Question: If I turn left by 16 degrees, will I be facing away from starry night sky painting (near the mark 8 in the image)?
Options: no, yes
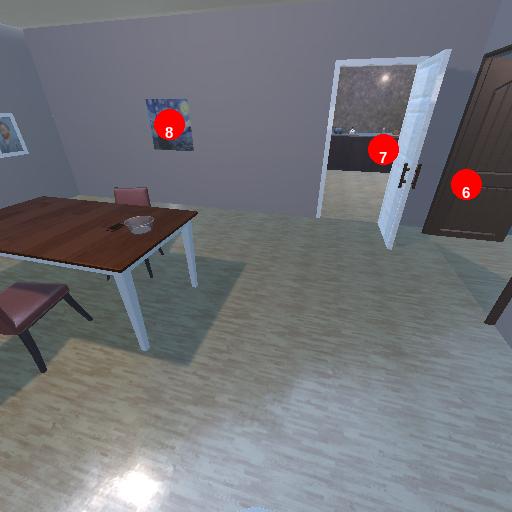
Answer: no